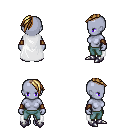
a pixel art fantasy rpg character, female body template, dark elf, purple skin, white cape, teal pants, blonde long mohawk hairstyle, cloth bracers, metal boots, four views (front, back, left, right), 2x2 character sprite sheet, small pixel art, hard edges, no anti-aliasing